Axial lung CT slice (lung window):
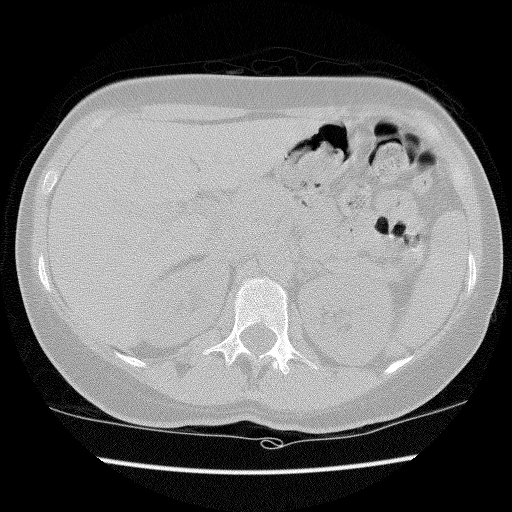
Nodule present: no